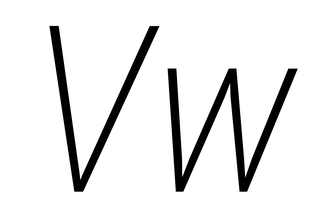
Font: Roboto-Italic_Condensed_ExtraLight_Italic